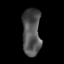
Tissue: lung
Cell type: T cells
Senescence score: 0.2425
Nuclear area (px): 852
Mean DAPI intensity: 80.795